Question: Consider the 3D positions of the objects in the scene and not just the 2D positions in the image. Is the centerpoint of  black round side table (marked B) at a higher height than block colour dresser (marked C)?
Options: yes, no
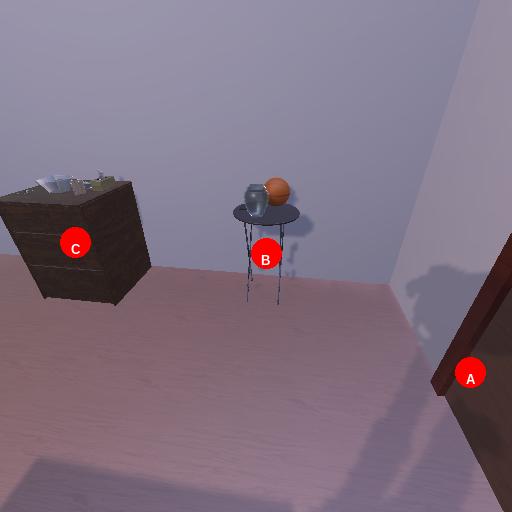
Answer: yes